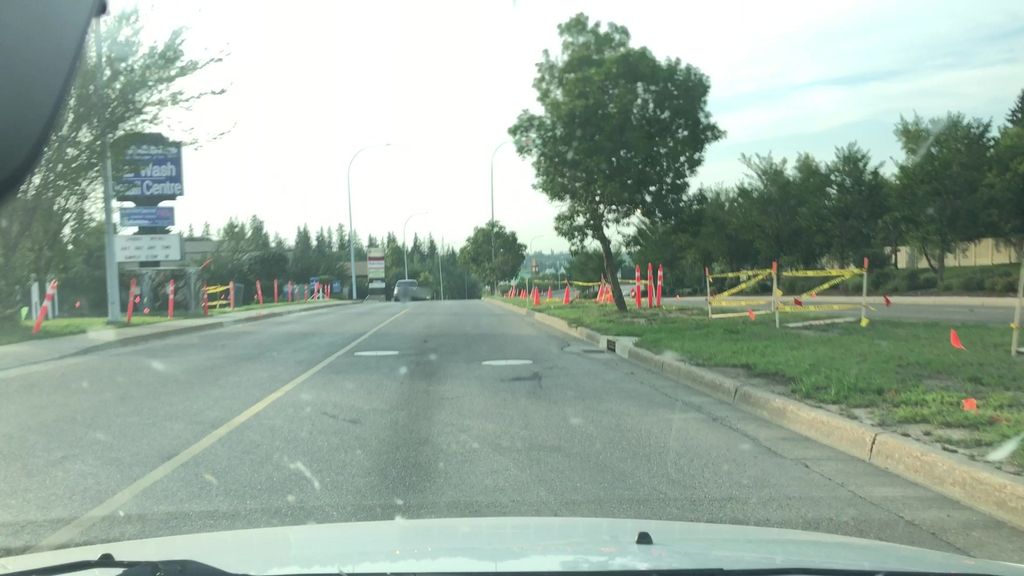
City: edmonton